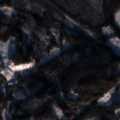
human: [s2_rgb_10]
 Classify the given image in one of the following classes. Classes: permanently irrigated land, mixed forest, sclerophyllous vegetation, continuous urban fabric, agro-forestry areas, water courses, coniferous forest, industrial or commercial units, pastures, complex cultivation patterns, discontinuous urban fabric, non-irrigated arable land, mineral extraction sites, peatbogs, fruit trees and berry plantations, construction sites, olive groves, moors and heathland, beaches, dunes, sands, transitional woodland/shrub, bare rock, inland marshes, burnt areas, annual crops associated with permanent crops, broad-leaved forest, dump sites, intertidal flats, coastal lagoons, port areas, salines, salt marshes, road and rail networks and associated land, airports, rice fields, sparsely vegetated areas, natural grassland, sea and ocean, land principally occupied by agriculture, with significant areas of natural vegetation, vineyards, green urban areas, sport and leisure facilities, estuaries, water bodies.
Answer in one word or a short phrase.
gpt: coniferous forest, mixed forest, transitional woodland/shrub, peatbogs